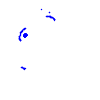
Particle: kaon